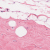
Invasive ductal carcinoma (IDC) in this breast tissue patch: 0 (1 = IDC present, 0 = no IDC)